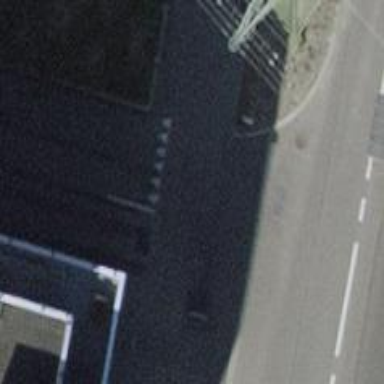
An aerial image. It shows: Asphalt footway with sidewalk.